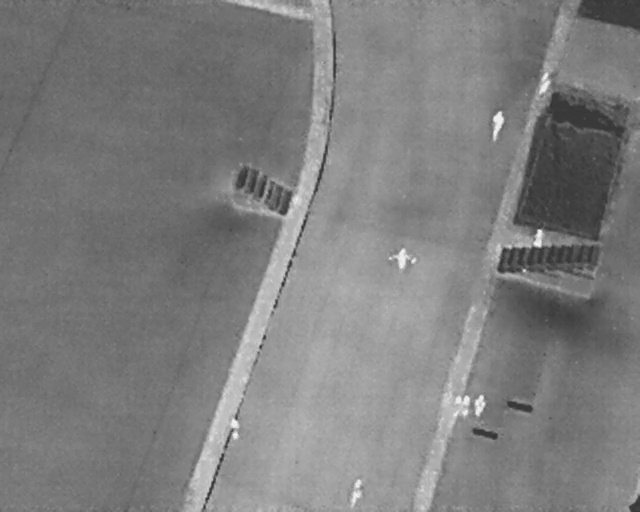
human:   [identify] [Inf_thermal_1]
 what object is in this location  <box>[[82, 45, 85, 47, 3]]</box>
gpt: <ref>1 large person at the right</ref>